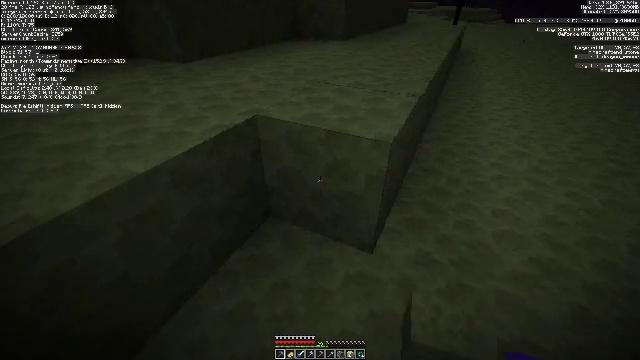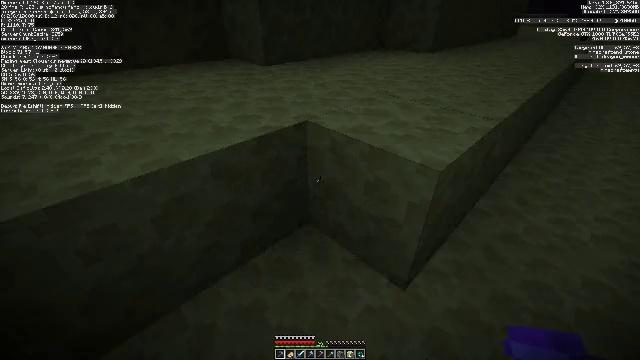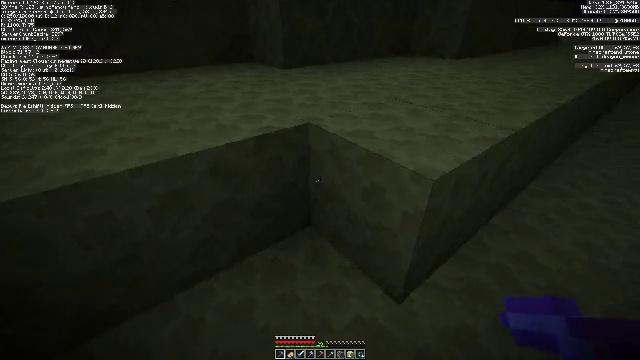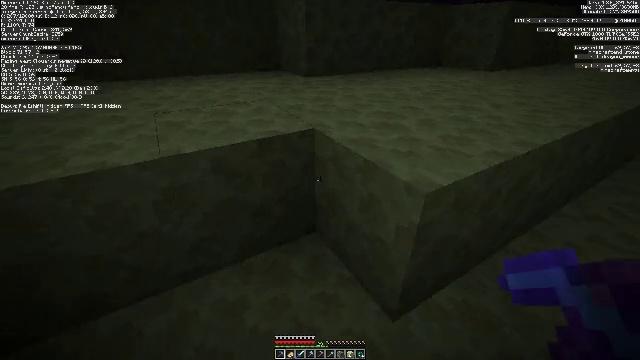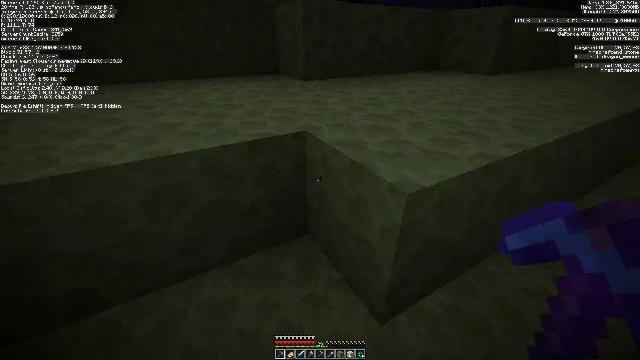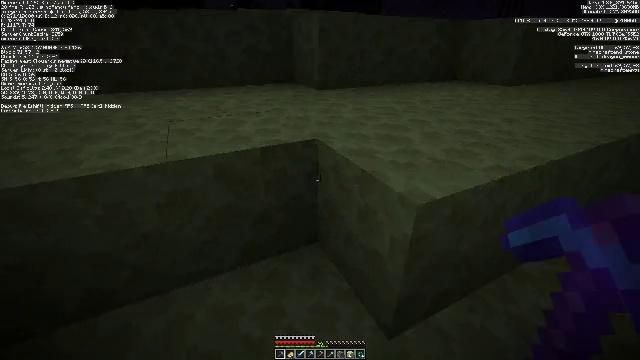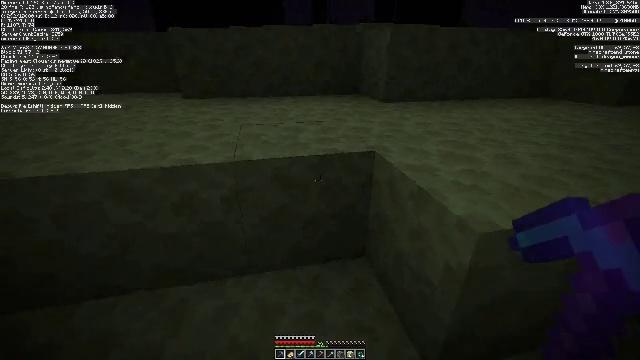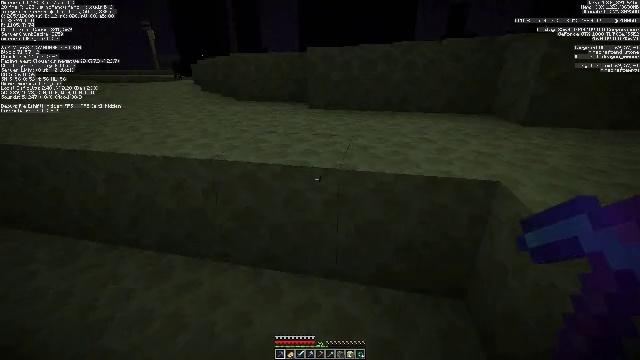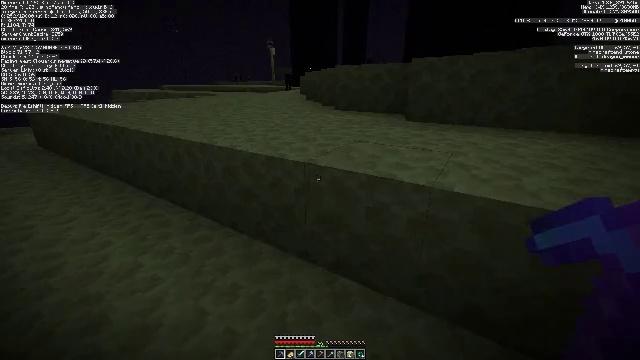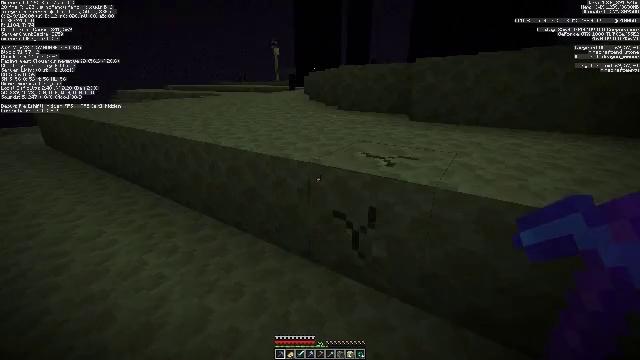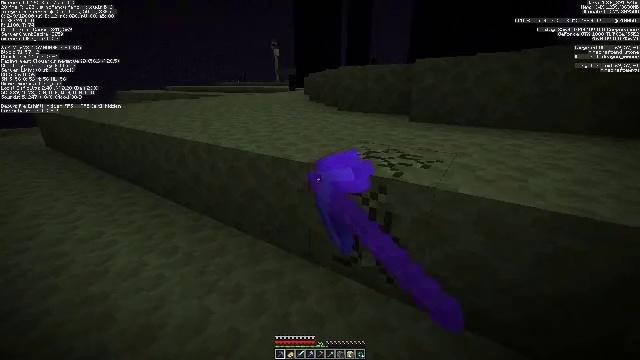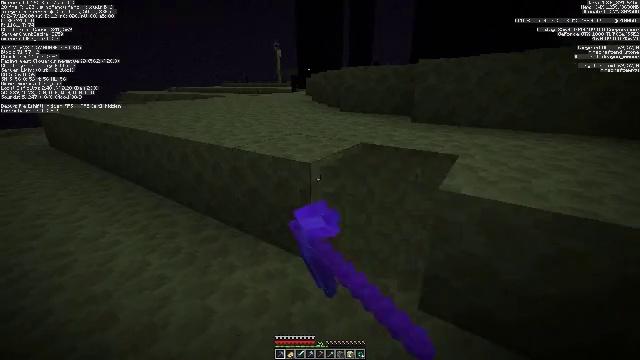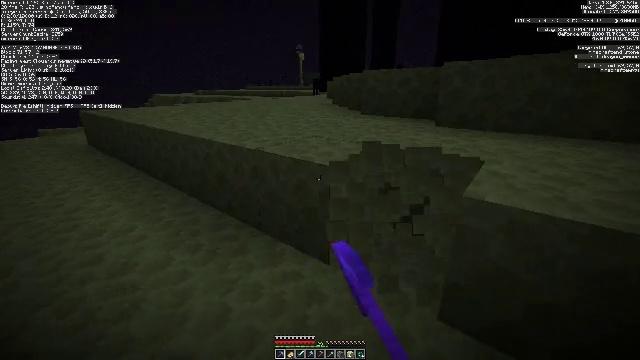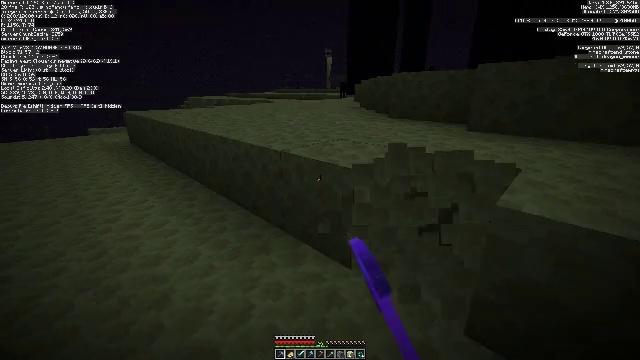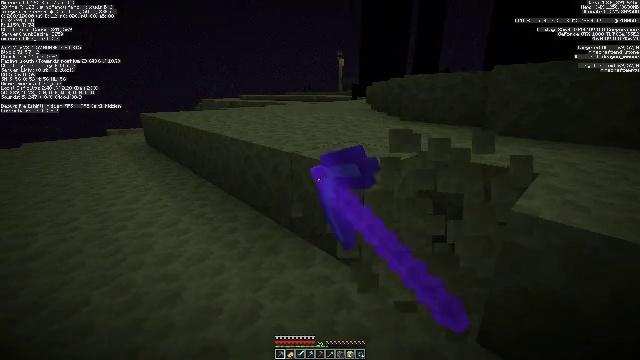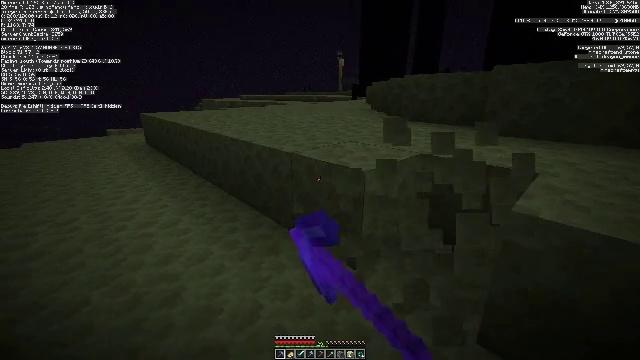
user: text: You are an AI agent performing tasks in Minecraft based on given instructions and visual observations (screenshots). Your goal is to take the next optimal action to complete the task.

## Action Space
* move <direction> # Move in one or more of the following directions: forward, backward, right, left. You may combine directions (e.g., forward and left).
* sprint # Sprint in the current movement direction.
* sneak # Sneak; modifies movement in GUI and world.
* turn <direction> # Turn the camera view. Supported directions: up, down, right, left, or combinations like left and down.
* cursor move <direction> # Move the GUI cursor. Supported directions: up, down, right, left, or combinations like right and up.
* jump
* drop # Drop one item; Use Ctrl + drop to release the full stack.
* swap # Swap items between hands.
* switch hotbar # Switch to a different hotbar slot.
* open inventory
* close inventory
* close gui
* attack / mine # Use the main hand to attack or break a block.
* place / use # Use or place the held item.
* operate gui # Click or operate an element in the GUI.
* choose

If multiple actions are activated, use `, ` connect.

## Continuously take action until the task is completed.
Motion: motion action
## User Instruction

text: Collect end stone for your base.
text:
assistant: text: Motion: move right, turn left and up
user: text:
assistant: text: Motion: move right, turn left
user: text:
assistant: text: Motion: turn left and up
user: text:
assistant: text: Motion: no_op
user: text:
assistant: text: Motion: turn left and up
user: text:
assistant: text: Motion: turn left and up
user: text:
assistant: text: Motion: turn left and up
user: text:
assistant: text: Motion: turn left and up
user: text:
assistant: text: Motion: attack / mine
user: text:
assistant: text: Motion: attack / mine
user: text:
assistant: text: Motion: attack / mine
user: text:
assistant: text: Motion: turn left, attack / mine
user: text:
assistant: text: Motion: turn left, attack / mine
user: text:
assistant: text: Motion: turn left, attack / mine
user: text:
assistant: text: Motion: attack / mine
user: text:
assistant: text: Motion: move forward, attack / mine
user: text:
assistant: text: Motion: move forward, attack / mine
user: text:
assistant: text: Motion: move forward, attack / mine
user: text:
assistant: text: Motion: move forward, attack / mine
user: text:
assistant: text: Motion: attack / mine
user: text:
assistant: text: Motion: attack / mine
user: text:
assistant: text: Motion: attack / mine
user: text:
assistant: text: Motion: turn left, attack / mine
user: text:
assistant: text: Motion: turn left, attack / mine
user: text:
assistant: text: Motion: move right, turn left, attack / mine
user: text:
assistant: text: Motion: move right, turn left, attack / mine
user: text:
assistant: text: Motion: move right, turn left, attack / mine
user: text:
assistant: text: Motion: attack / mine
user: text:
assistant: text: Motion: attack / mine
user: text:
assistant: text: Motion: attack / mine